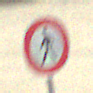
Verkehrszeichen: VerbotFussgaenger
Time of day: MorningAfternoon
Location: Outdoor (RoadRail)
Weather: PartlyCloudy
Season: NotSpecified
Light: Natural